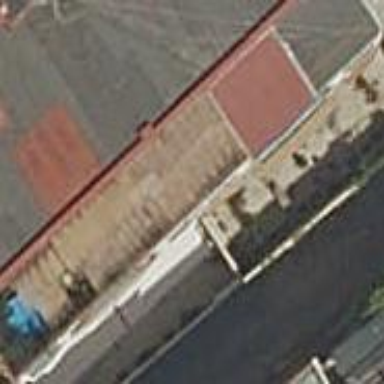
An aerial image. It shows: Part of building.